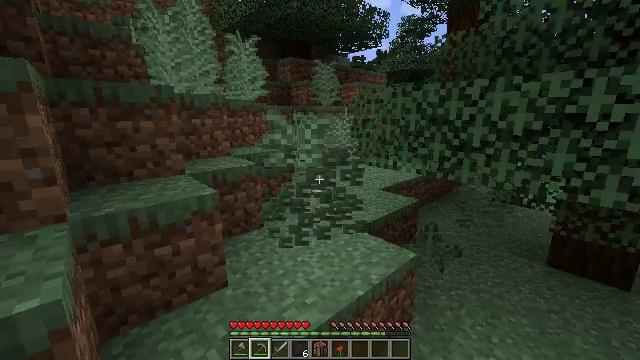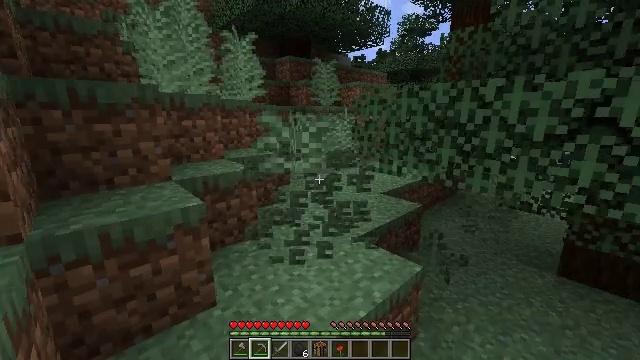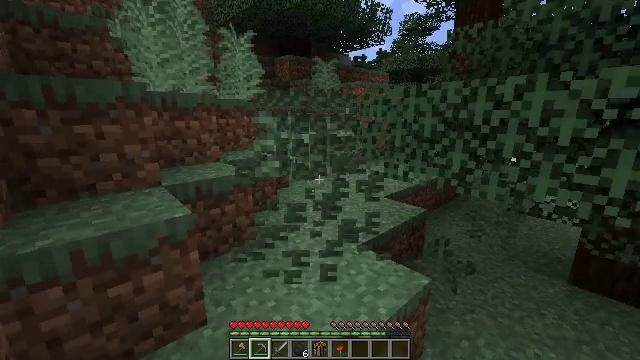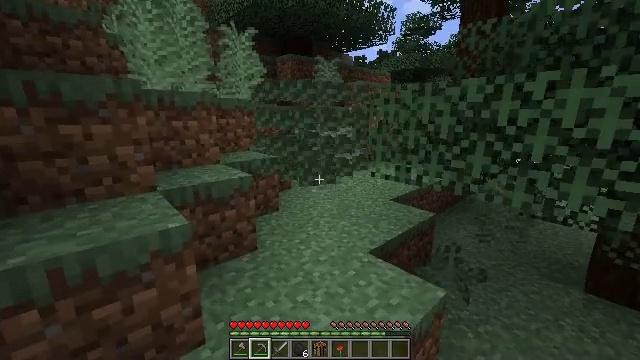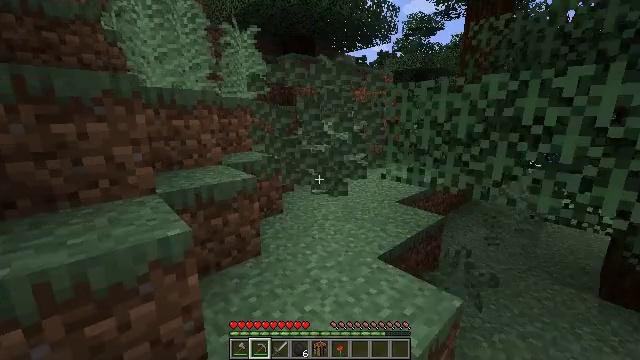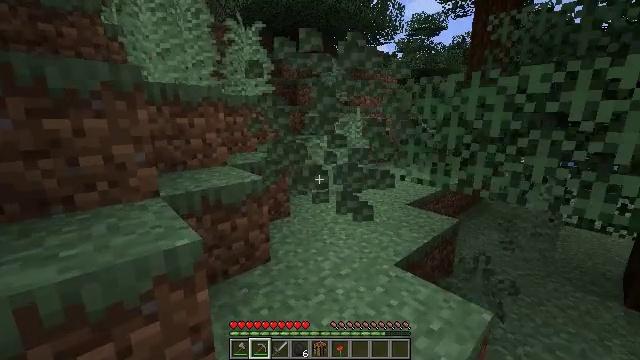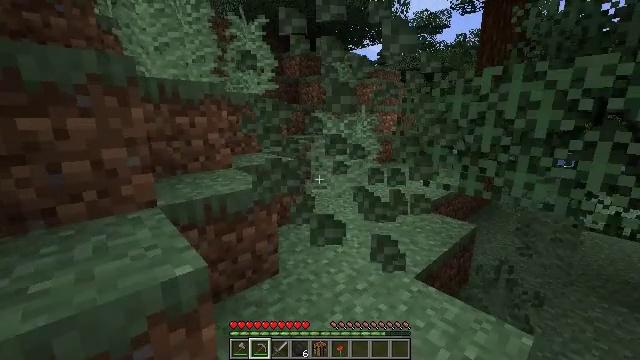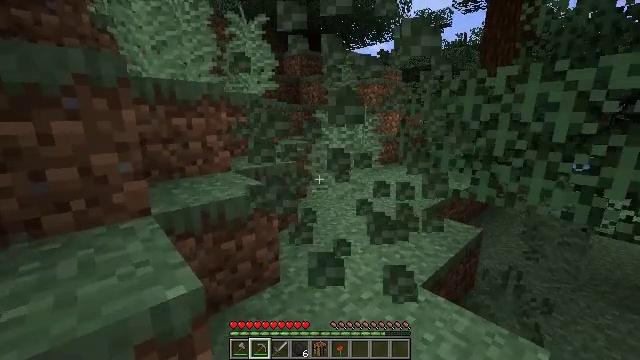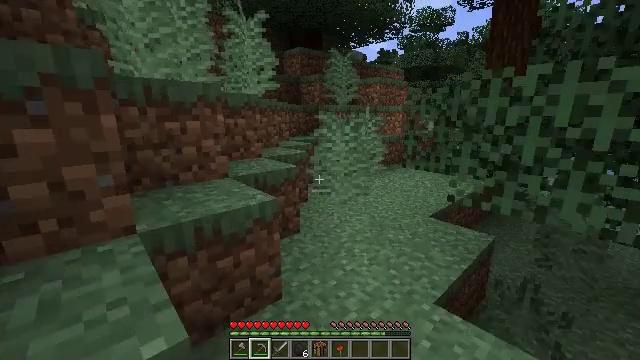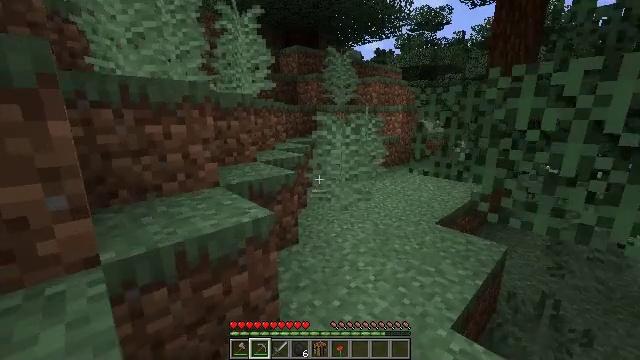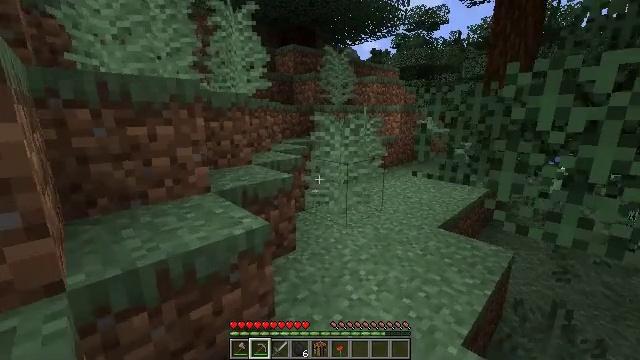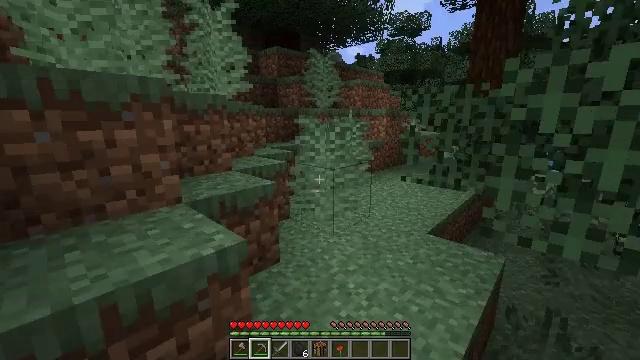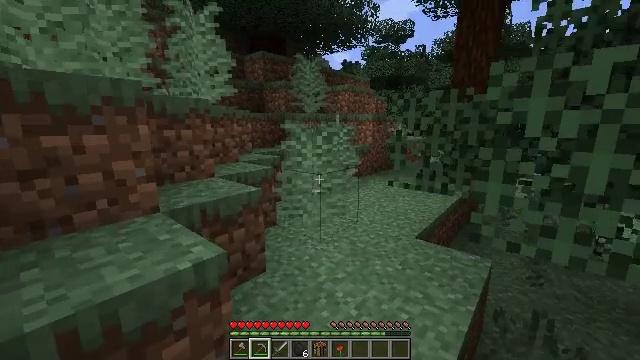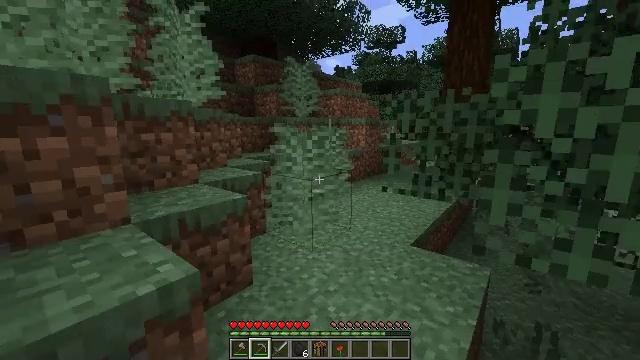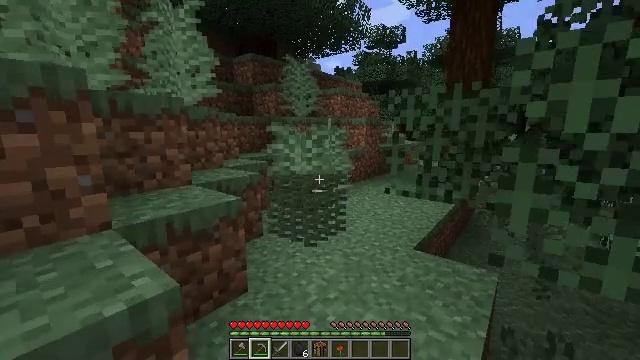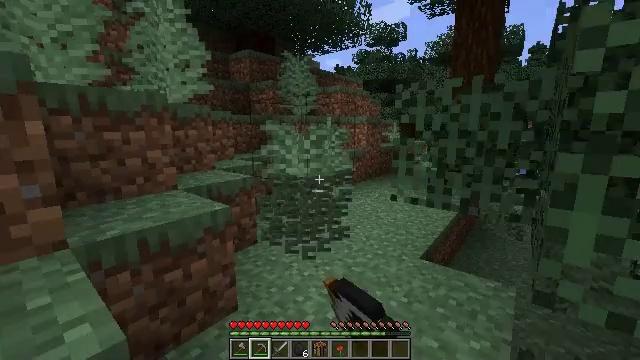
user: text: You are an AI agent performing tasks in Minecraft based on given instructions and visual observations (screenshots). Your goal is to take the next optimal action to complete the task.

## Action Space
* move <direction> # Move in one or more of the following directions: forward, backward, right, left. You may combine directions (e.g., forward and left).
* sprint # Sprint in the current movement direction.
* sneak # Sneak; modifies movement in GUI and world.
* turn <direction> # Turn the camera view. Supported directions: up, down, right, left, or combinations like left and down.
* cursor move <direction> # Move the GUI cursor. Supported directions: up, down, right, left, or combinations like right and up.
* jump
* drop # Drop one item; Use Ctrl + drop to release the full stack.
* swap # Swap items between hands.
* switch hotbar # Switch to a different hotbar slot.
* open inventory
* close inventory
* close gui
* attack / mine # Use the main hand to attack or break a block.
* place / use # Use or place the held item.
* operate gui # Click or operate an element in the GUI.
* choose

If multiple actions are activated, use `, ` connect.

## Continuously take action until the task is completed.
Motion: motion action
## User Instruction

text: Remove the large fern from the terrain.
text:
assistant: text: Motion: move forward, attack / mine
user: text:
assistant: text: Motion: move forward and move left, attack / mine
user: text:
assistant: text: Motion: move forward and move left
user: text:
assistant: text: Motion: move forward and move left
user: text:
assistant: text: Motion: move forward and move left, attack / mine
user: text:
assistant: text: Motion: move forward, attack / mine
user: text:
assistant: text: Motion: move forward, attack / mine
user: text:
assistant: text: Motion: move forward, attack / mine
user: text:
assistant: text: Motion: move forward, attack / mine
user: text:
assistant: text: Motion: move forward, attack / mine
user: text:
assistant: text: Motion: move forward, turn right, attack / mine
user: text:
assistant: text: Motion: move forward, turn right and up, attack / mine
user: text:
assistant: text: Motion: move forward, turn right
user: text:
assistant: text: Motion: move forward, attack / mine
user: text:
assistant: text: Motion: move forward, attack / mine
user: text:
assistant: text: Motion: move forward, attack / mine
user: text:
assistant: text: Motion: move forward, attack / mine
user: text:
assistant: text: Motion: move forward
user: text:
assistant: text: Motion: move forward and move left, attack / mine
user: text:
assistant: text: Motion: move forward and move left, attack / mine
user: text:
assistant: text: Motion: move forward and move left, attack / mine
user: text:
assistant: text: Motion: move forward, attack / mine
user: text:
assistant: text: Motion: move forward
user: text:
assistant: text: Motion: move forward, attack / mine
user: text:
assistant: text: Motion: move forward, attack / mine
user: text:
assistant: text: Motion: attack / mine